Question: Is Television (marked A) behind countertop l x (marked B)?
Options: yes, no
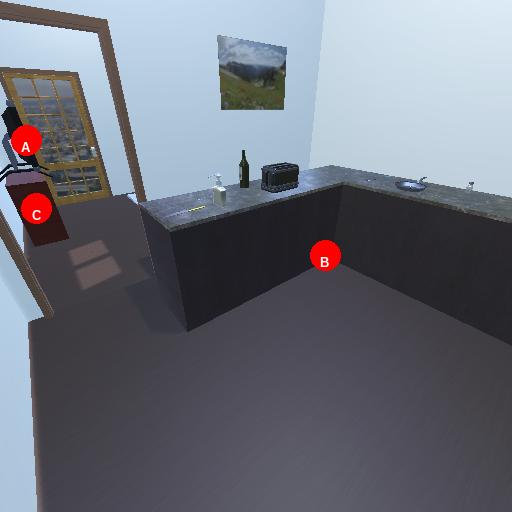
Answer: yes